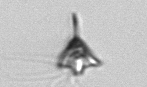
Label: Pyramimonas_longicauda